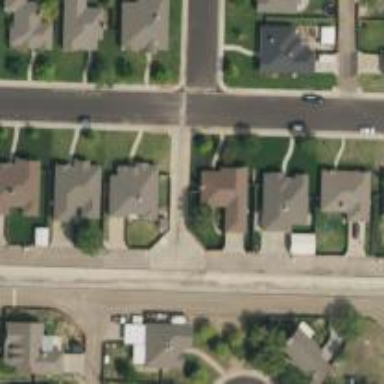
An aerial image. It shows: Alleyway designated as service road.